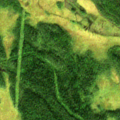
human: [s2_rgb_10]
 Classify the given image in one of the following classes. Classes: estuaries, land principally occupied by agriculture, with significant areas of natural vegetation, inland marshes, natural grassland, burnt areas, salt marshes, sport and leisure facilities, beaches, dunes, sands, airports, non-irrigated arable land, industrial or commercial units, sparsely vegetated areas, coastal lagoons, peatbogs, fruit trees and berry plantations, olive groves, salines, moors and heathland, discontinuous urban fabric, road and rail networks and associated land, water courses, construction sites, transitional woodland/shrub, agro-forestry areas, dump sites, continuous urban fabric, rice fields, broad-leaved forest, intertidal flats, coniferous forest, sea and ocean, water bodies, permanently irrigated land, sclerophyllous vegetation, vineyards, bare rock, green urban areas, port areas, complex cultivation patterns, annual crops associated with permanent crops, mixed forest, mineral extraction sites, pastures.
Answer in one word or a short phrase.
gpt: coniferous forest, mixed forest, peatbogs